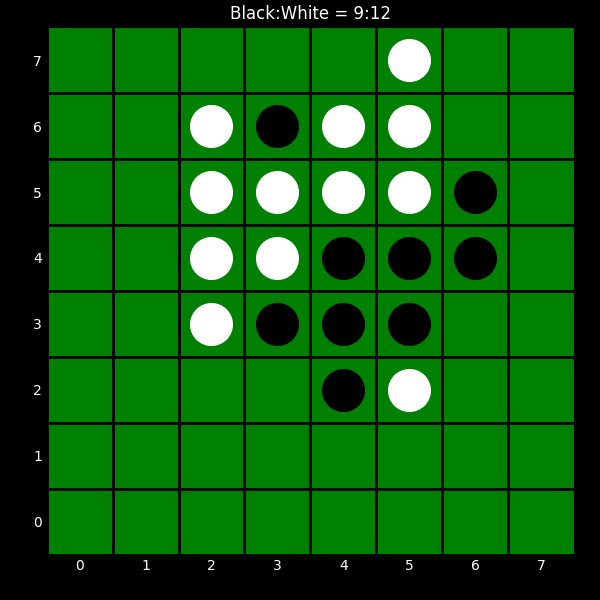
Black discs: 9
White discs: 12